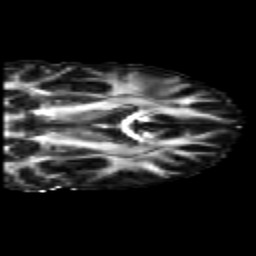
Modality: FA
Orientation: coronal
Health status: healthy
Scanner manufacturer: siemens
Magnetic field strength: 3 T
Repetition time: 10 s
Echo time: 0.092 s